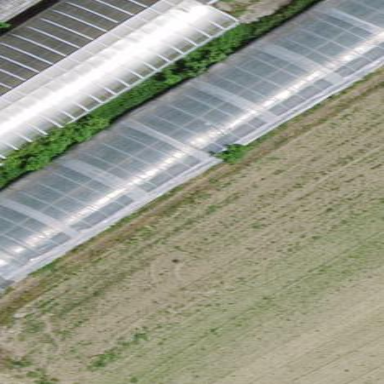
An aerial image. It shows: Greenhouse.